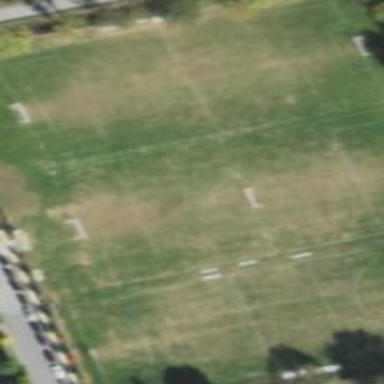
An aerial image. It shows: Soccer pitch for leisureland activities.